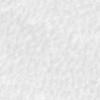
Label: no_change